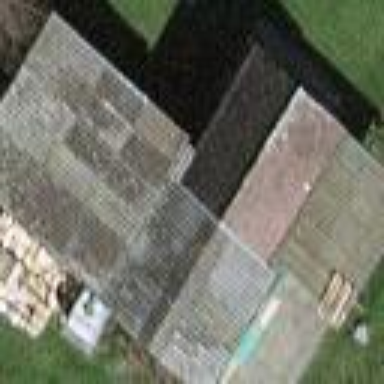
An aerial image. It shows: Shed building.